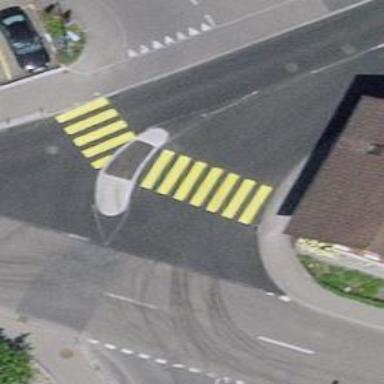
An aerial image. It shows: Uncontrolled road crossing.